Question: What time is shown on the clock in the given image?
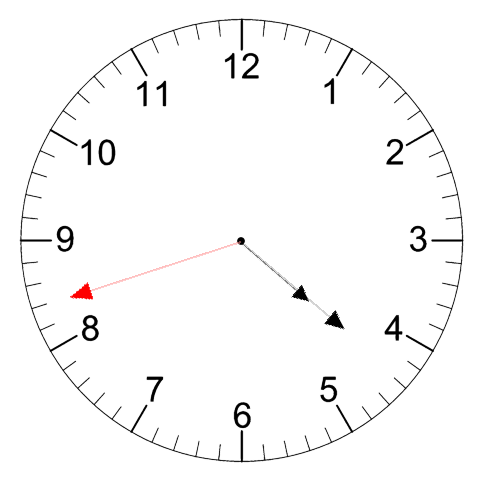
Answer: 04:21:42